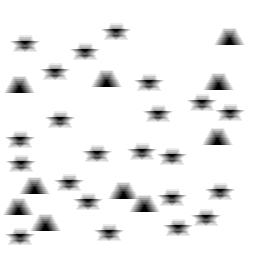
Squares: 0
Triangles: 10
Stars: 22
Total shapes: 32